Interaction volume radius: 5 \u00c5
Interaction volume height: 25 \u00c5
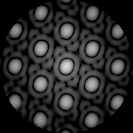
Disorder parameter: 0.01033